Question: In my app I will have several lines of numbers from 4 to 10
characters in length. How would I go around separating the generated
numbers every 3 numbers (at thousand, million, billion).
I will not know the length of the numbers beforehand so the same .text
label can sometimes be longer or shorter.
e.g. from '<PHONE>' '12345' '<PHONE>'
to '1,234,567' '12,345' '1,234,567,890'
The separators can be a space, a dot or a comma (any is fine). I am
quite familiar with AI2 but can't figure this one out.
EDIT: Seems like I managed to segment the text (yay!)

What would I have to do now if I have let's say 10 labels with all different lengths? It would be extremely excessive to check length of each label using an 'if' and then segmenting it using corresponding length option. Is there a way to shorten the process?
Thanks a lot :)
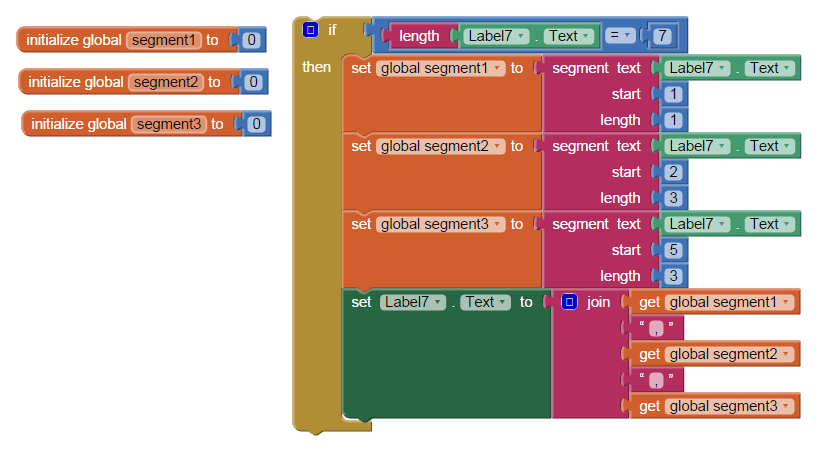
Answer: You can write your own custom procedure, for example <URL>, which uses a 'for range' loop:
The algorithm works like this (example=<PHONE>):
result after first loop:
result after second loop:
then add the remaining digits of the number, in this case
result in the end:

: For App Inventor 2, you also have to use a 'procedure with result'. Also let me recommend to use a local variable 'result' instead of a global variable.